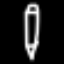
Label: pencil